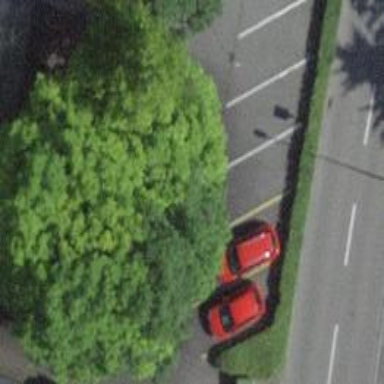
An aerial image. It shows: Car-sharing service available at this location.